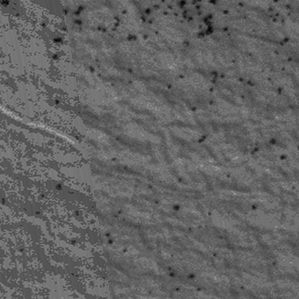
Label: frost